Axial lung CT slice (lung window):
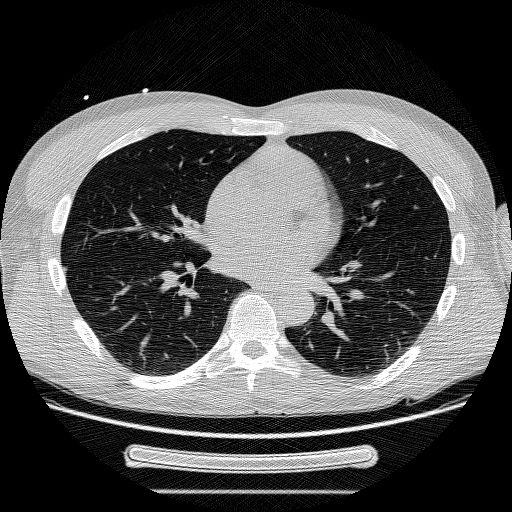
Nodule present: no